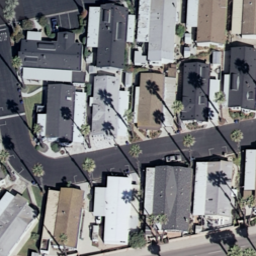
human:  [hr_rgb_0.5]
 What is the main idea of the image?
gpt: mobile home park